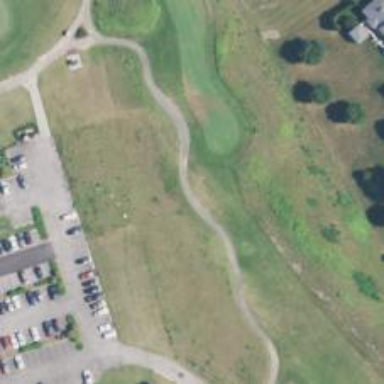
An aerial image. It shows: Path for both roads and golfers.